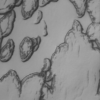
Label: not_dusty